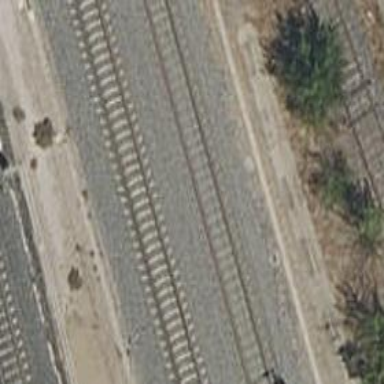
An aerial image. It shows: Railway with electrified contact lines.